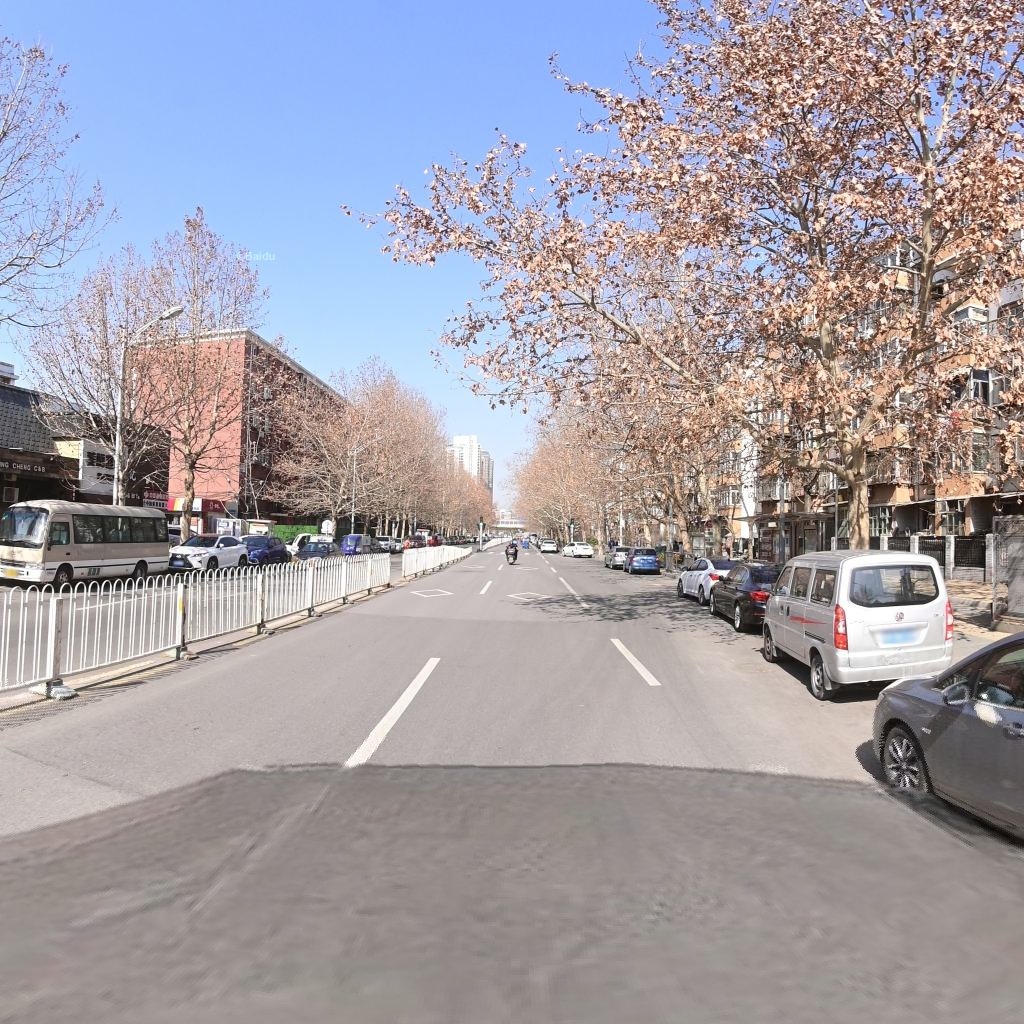
Region: Chaoyang
Road damage annotations: transverse crack